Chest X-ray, PA view. Patient: 51 years old, sex F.
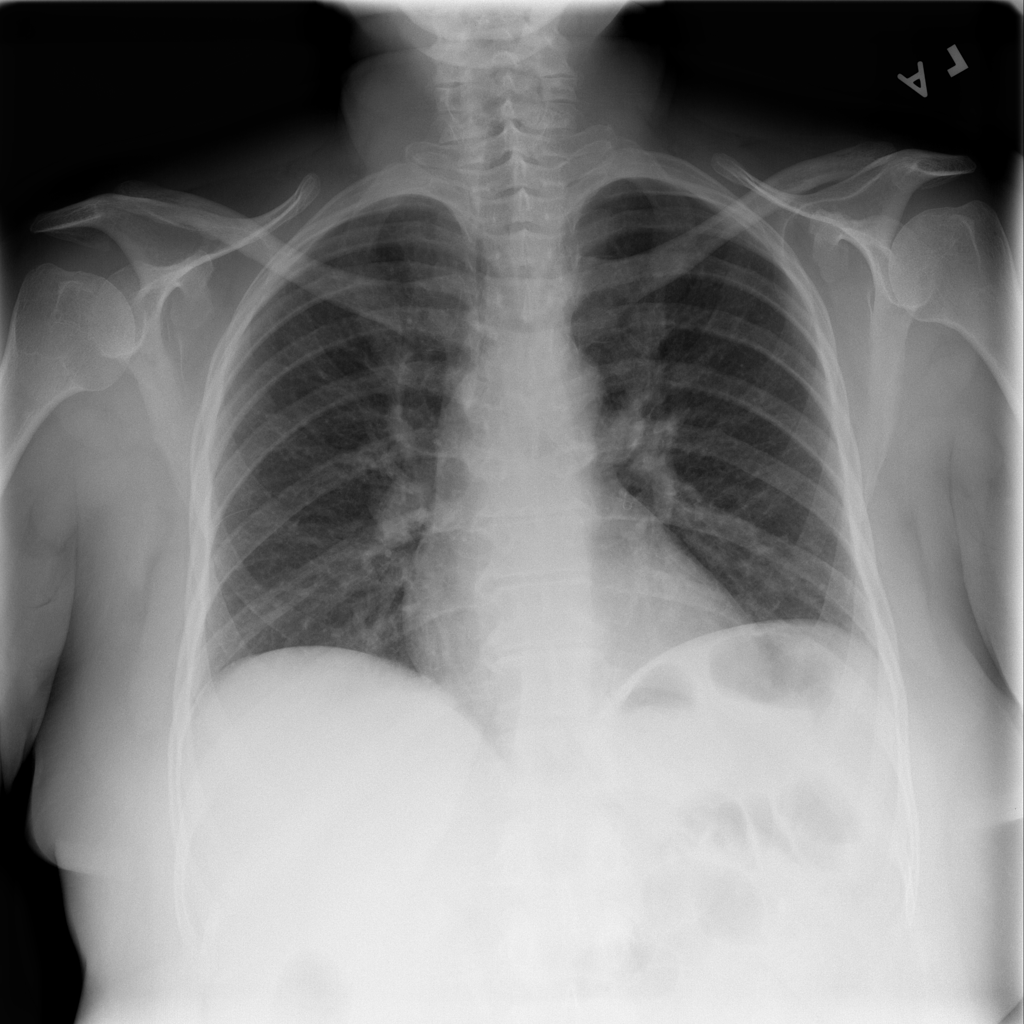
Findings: No Finding